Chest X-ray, PA view. Patient: 34 years old, sex M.
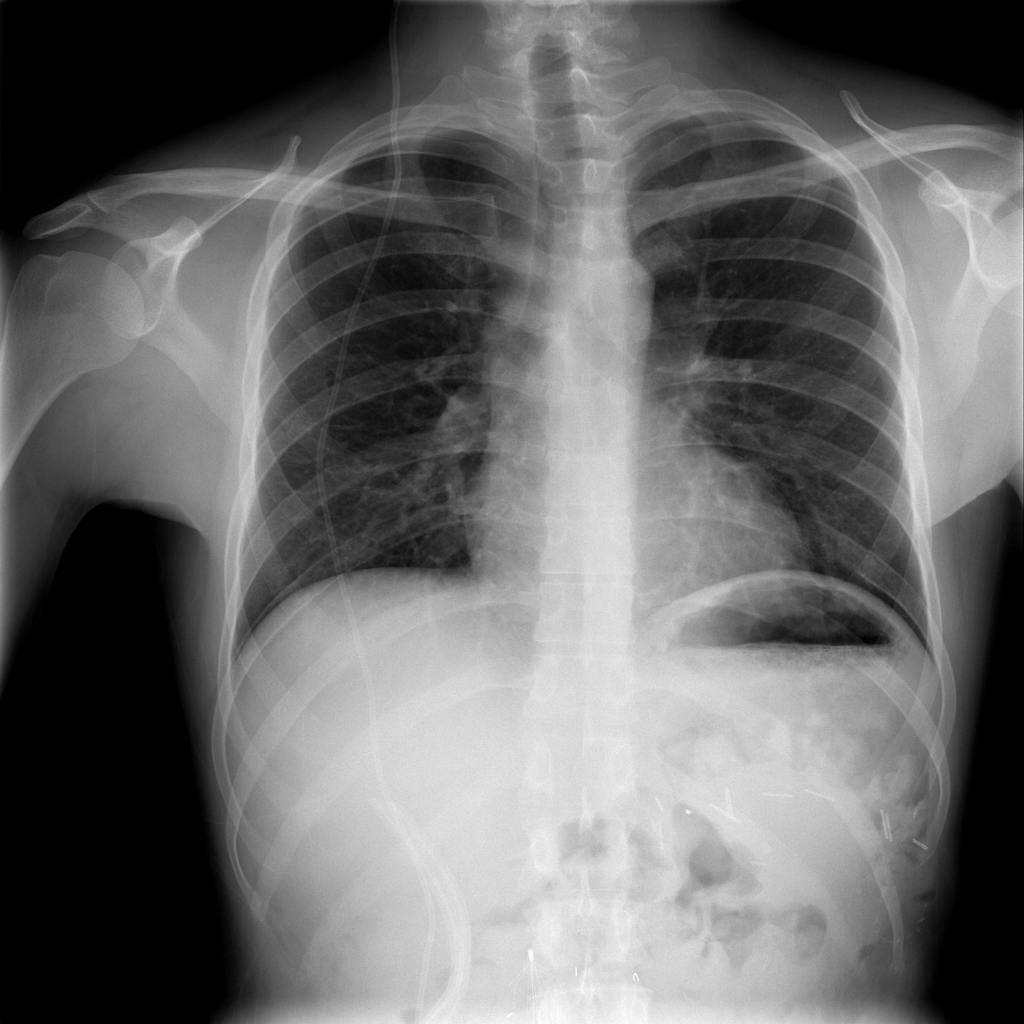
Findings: No Finding